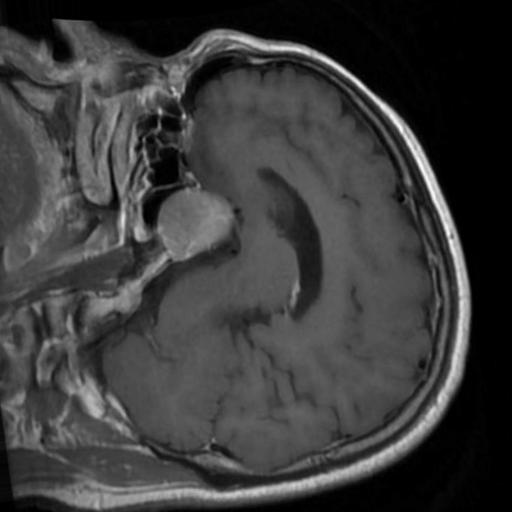
Label: brain_tumor